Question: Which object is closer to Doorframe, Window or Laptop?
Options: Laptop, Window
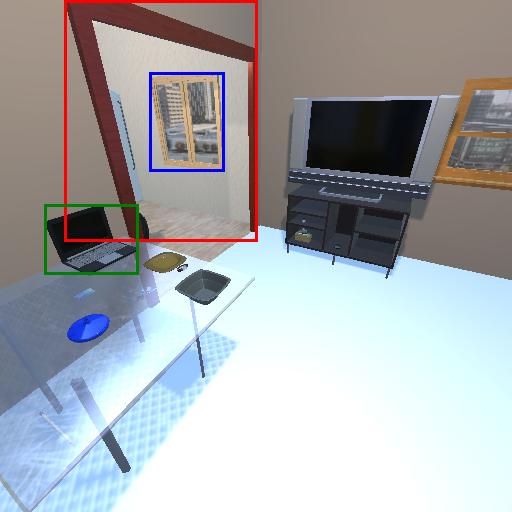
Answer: Laptop